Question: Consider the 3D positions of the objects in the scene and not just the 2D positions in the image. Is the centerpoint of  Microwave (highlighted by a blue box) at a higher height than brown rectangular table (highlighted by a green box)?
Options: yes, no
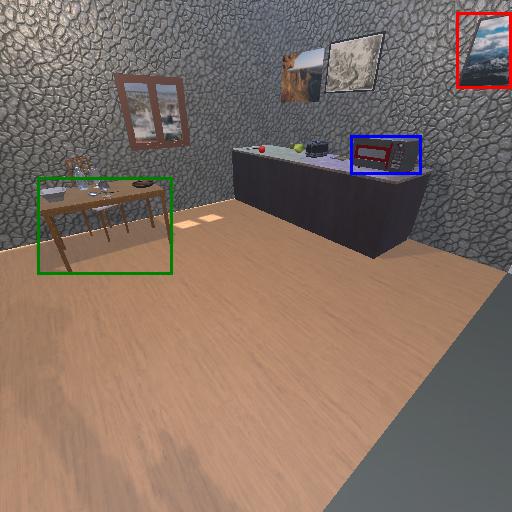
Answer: yes